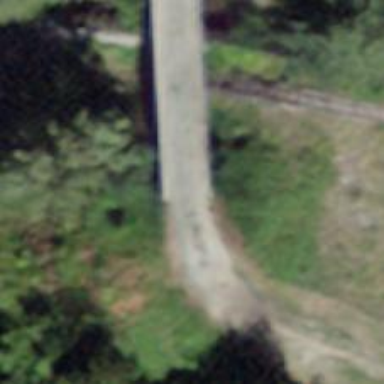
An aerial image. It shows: Unpaved track road on grade2 bridge.